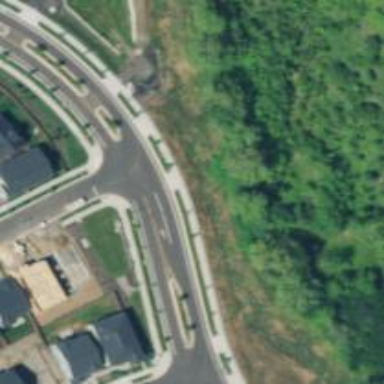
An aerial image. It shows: Unmarked crossing on footway.